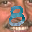
Label: 8